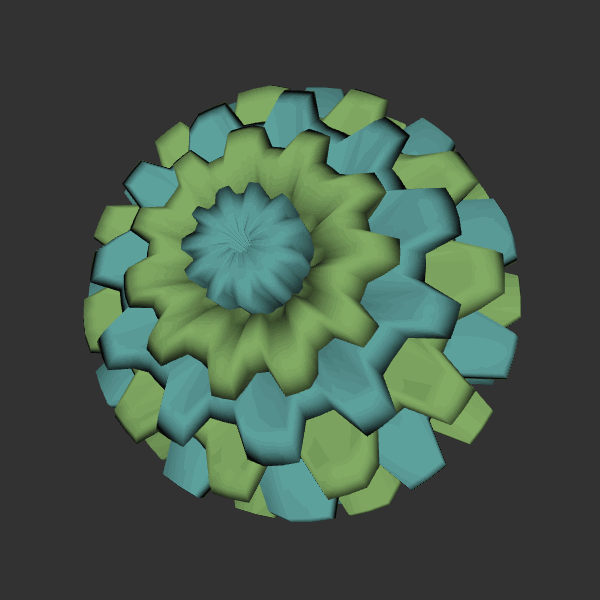
Background: dark